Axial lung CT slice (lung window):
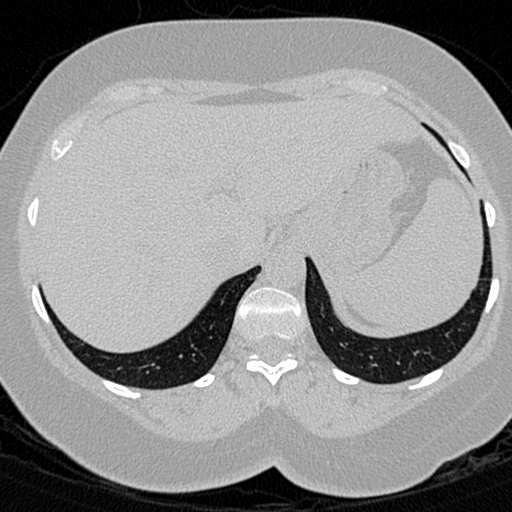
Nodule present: no